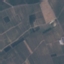
Land use / land cover: PermanentCrop